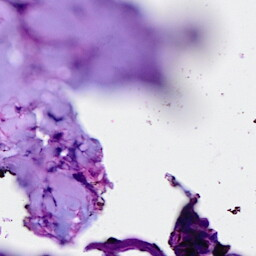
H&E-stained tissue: Breast